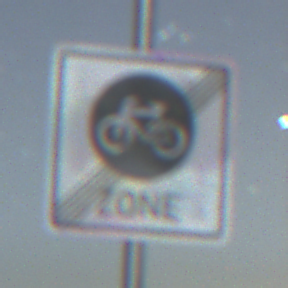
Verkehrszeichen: EndeFahrradzone
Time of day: Night
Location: Outdoor (Nature)
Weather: Clear
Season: NotSpecified
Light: Natural